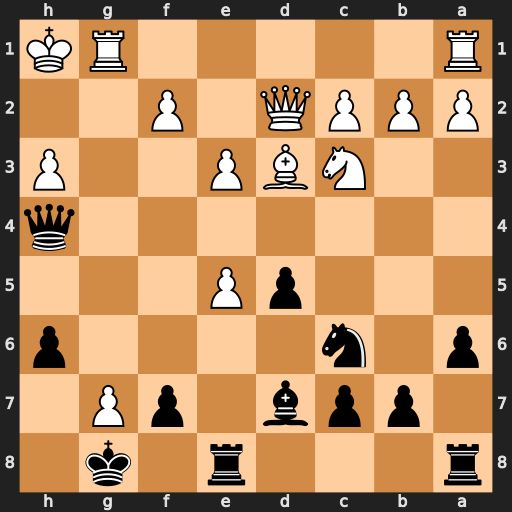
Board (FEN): r3r1k1/1ppb1pP1/p1n4p/3pP3/7q/2NBP2P/PPPQ1P2/R5RK
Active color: b
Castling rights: -
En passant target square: -
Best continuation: Qxh3#